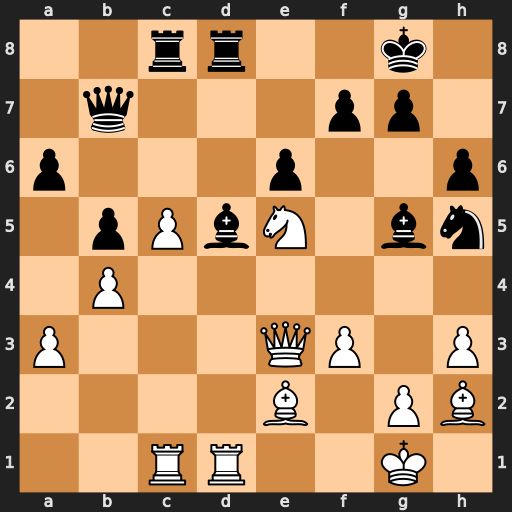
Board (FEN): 2rr2k1/1q3pp1/p3p2p/1pPbN1bn/1P6/P3QP1P/4B1PB/2RR2K1
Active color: w
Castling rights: -
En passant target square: -
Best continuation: f4 Nxf4 Bxf4 Bxf4 Qxf4